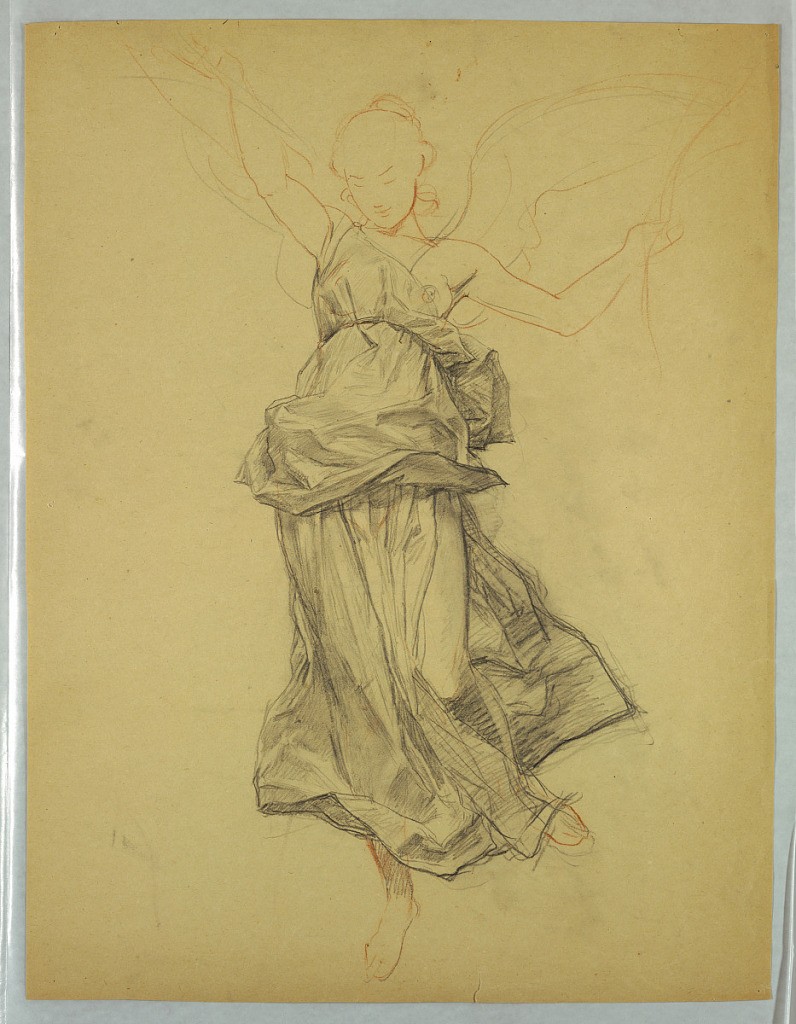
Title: Study of a Female Figure (Victory)
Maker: Raimundo de Madrazo, Spanish, 1841–1920
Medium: Graphite, black chalk, and red chalk on paper
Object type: Drawing
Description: Study of a female figure (Victory) for the painting The Return of Christopher Columbus to the Spanish Court, currently owned by the Italian Charities of America.